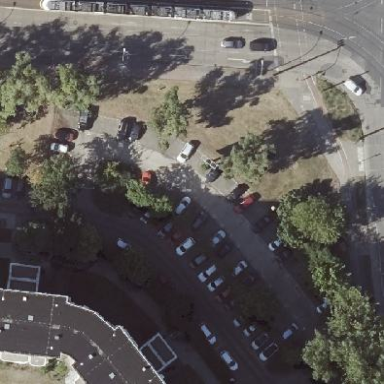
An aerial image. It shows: Street side parking area.